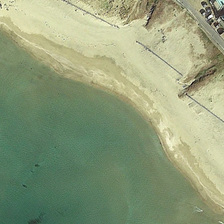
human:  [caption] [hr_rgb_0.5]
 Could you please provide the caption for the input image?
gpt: yellow beach is near a piece of blue ocean and a road .

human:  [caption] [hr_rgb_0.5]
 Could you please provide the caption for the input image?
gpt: yellow beach is near a piece of blue ocean and a road .

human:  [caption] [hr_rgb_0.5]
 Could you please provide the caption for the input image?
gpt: yellow beach is near a piece of blue ocean and a road .

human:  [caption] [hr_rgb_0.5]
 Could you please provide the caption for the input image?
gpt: yellow beach is near a piece of blue ocean and a road .

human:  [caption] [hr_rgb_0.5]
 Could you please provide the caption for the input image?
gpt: yellow beach is near a piece of blue ocean and a road .